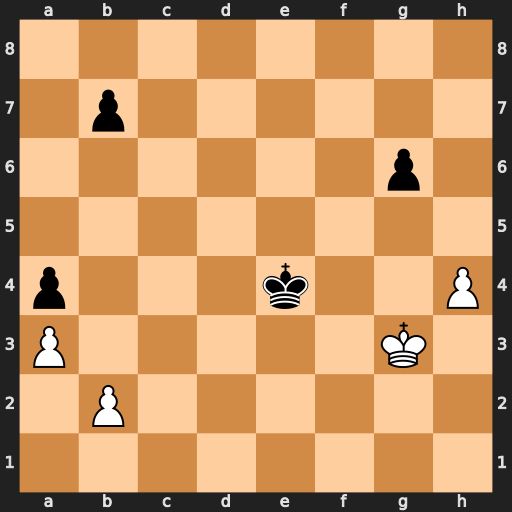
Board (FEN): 8/1p6/6p1/8/p3k2P/P5K1/1P6/8
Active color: w
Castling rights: -
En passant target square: -
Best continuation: Kg4 Kd3 Kg5 b5 Kxg6 Kc2 h5 b4 axb4